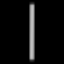
Label: line